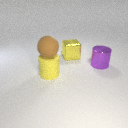
large yellow rubber cylinder to the left of large yellow metal cube